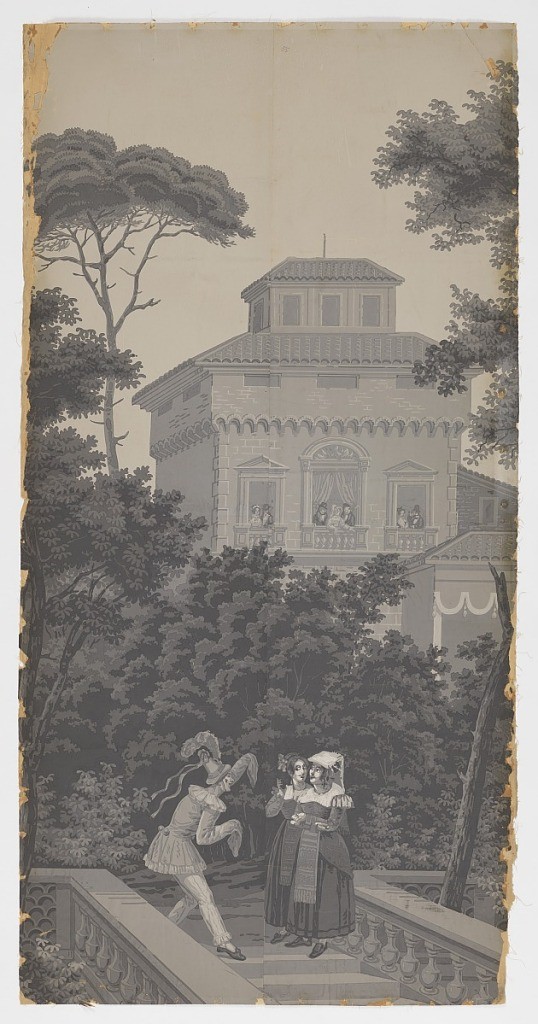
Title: Scenic Panel from 'Les Course de Chevaux'
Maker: Zuber & Cie, Rixheim, Alsace, France, founded 1797
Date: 1837–38
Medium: block printed paper, canvas mount
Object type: scenic panel
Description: An Italianate building, center background, with ladies and gentlemen at the windows. Foreground, at the top of a garden starcase, stands a man dressed as a clown gesturing to two women dressed as peasants. Printed in grisaille. Lengths 5 and 6 adhered together as one scenic panel, from a set of 32.